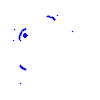
Particle: electron